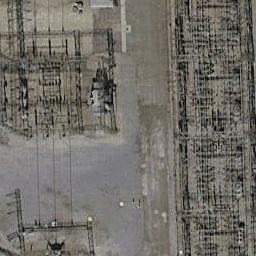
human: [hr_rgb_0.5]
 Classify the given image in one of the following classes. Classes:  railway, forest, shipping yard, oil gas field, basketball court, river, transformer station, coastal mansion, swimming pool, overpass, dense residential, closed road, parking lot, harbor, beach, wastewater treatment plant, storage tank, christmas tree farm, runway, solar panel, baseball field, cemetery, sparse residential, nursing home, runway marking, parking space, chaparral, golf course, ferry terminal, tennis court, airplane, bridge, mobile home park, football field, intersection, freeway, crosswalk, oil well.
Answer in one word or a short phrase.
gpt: transformer station